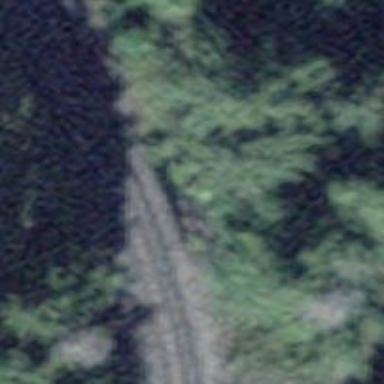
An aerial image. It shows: Narrow-gauge electrified railway.